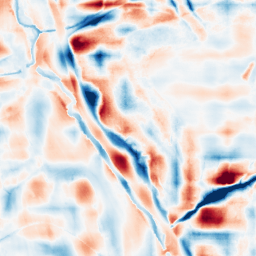
Category: wavelet
Decomposition family: wavelet_reverse_biorthogonal
Decomposition parameters: wavelet: rbio5.5
level: 5
Upsampling method: sinc_hamming
Upsampling parameters: scale: 8
kernel_size: 16
Upsampling scale: 8